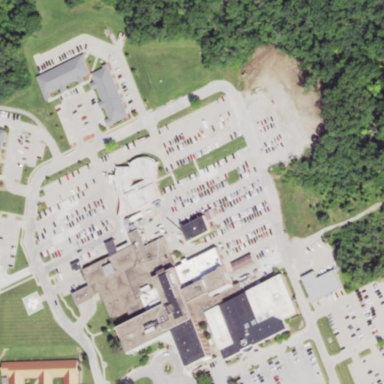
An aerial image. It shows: Healthcare facility identified as hospital.